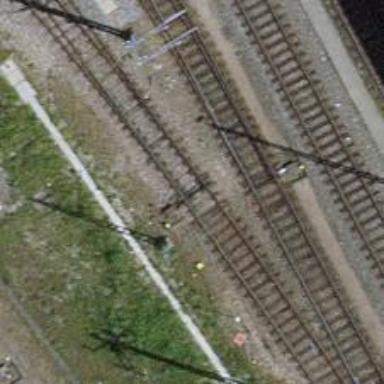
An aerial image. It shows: Railway switch with the turnout on the left side.